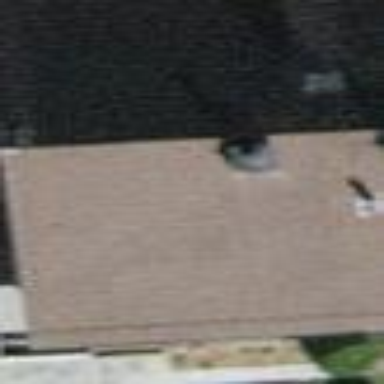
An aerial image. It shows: Building with tiled roof.